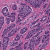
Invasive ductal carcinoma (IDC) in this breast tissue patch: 1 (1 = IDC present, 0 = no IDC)